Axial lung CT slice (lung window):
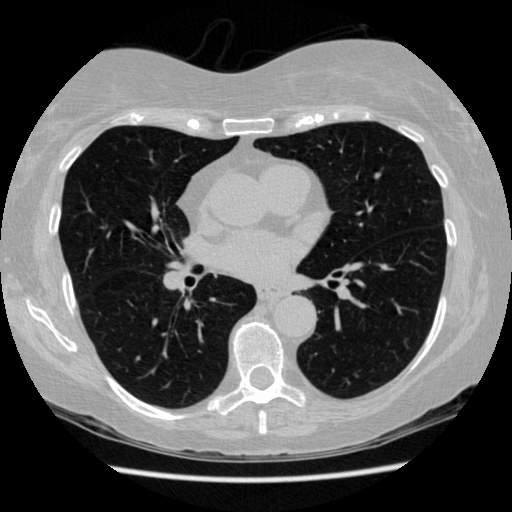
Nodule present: no